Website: macys
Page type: customer-info-address
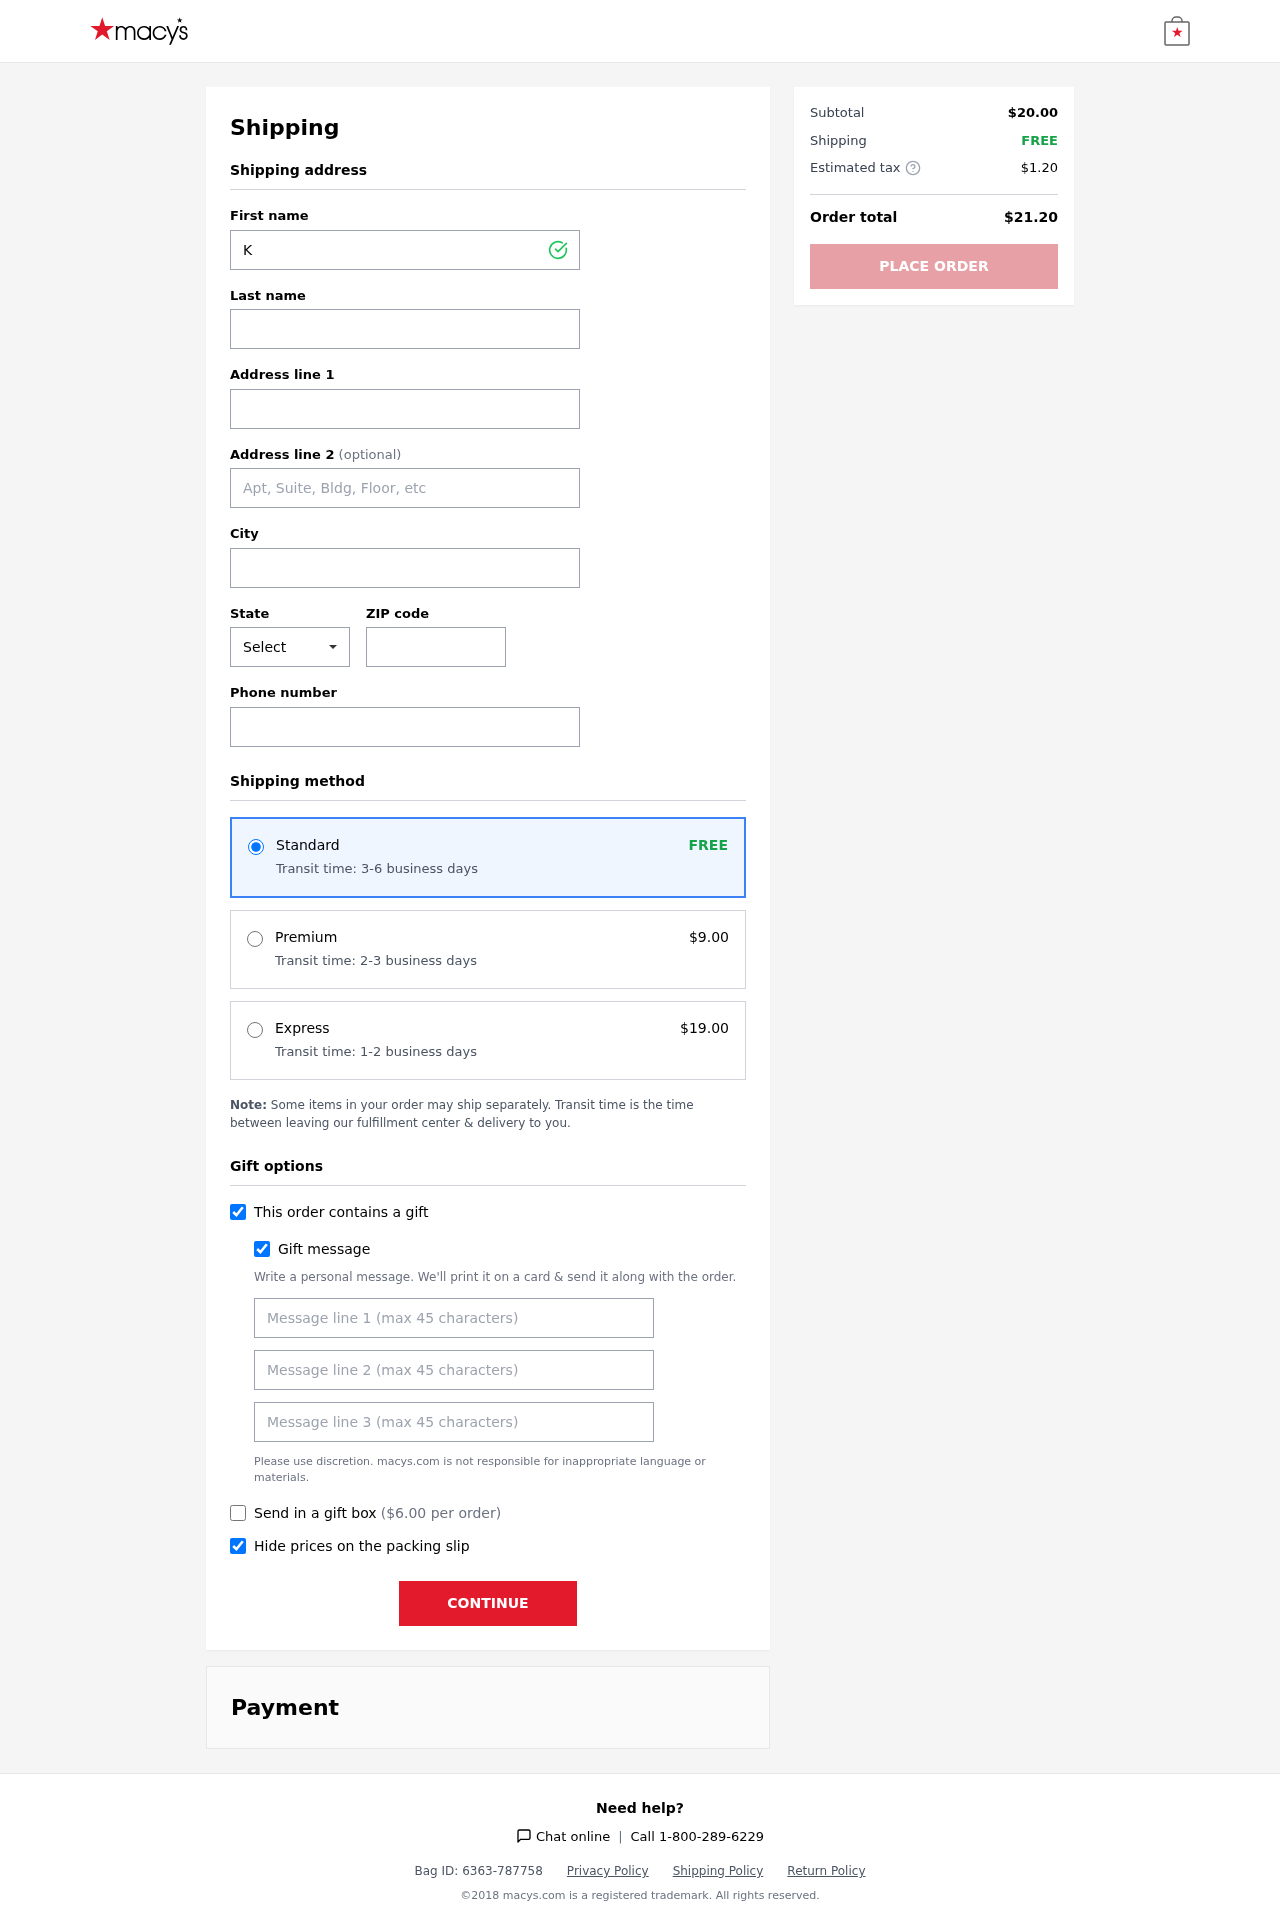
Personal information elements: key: PII_CITY
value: Port Kevinfort
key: PII_FIRSTNAME
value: Kayla
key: PII_GIFT_MESSAGE
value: Hey Tracy! I found this delicious orange mango juice that totally made me think of you—it’s perfect for brightening up any day. Enjoy every refreshing sip!  Kayla
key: PII_LASTNAME
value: Rice
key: PII_PHONE
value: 6482120494
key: PII_POSTCODE
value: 95352
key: PII_STATE_ABBR
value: CO
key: PII_STREET
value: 979 Faulkner Courts
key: PII_STREET2
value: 775 Bryan Lights
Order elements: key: ORDER_SHIPPING_STANDARD
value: FREE
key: ORDER_SHIPPING_STANDARD_TIME
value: Transit time: 3-6 business days
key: ORDER_SHIPPING_PREMIUM
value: $9.00
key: ORDER_SHIPPING_PREMIUM_TIME
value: Transit time: 2-3 business days
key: ORDER_SHIPPING_EXPRESS
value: $19.00
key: ORDER_SHIPPING_EXPRESS_TIME
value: Transit time: 1-2 business days
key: ORDER_GIFT_BOX_FEE
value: $6.00
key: ORDER_SUBTOTAL
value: $20.00
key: ORDER_SHIPPING_COST
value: FREE
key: ORDER_TAX
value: $1.20
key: ORDER_TOTAL
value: $21.20